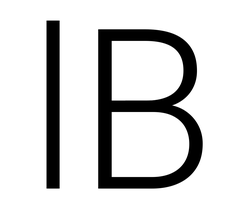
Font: Roboto_Light